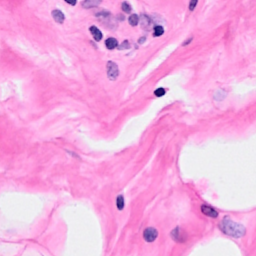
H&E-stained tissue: Breast